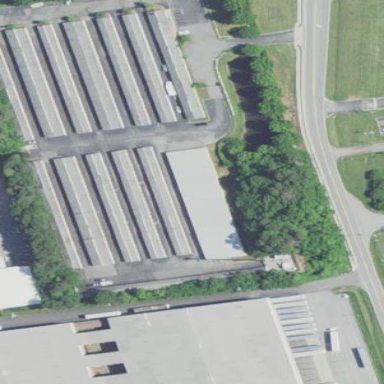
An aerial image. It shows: Storage rental shop.